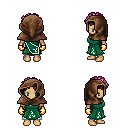
a pixel art fantasy rpg character, female body template, human, tanned skin, sash dress, white pants, pink curly afro hairstyle, cloth hood, gold gloves, four views (front, back, left, right), 2x2 character sprite sheet, small pixel art, hard edges, no anti-aliasing